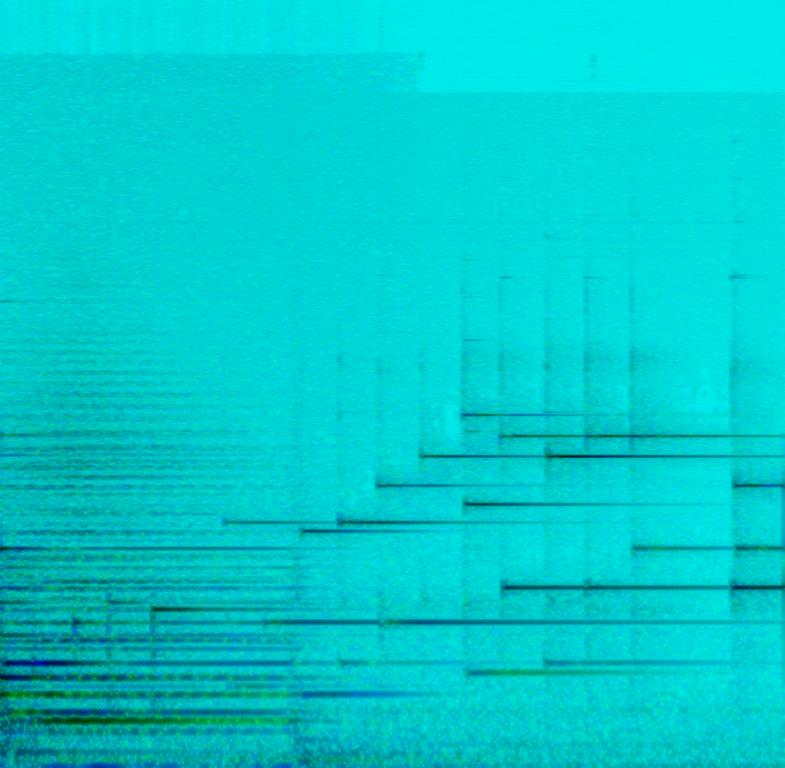
This composition sounds calming as it is playing a melody with bell sounds then a wind sounds comes and the song changes to orchestral instruments playing strings and flutes.  This song may be playing in an indie video game moving a cute figure through a dangerous but beautiful landscape.